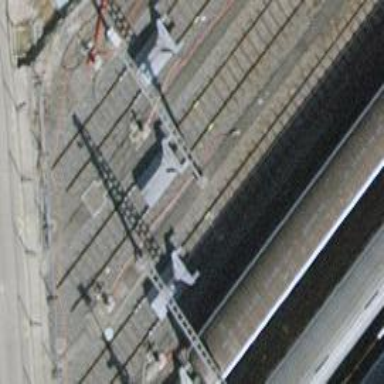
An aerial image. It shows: Railway buffer stop.